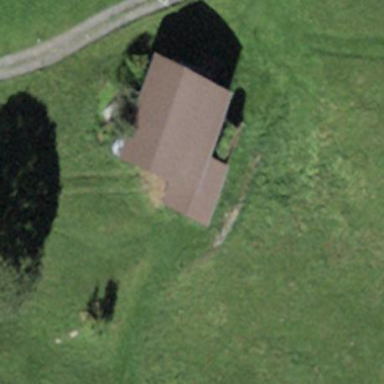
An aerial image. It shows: Farm auxiliary building.